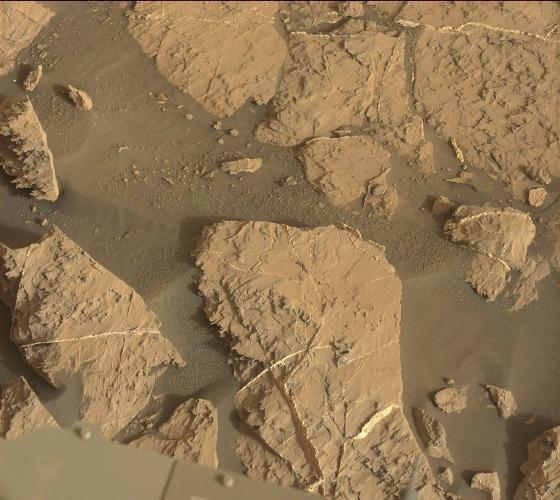
Terrain classes present: Background, Bedrock, Gravel / Sand / Soil, Shadow